Question: I have to press "i" and an extra spacebar in order to switch to Insert mode in Vim, which is pretty annoying.

You can see there are 5 "i"s on the screen in Normal mode, if I press spacebar, Vim will switch to Normal mode and 4 "i"s will be added to the file.
It has the same problem for "a", "s", "o" and other command key.
Please help.
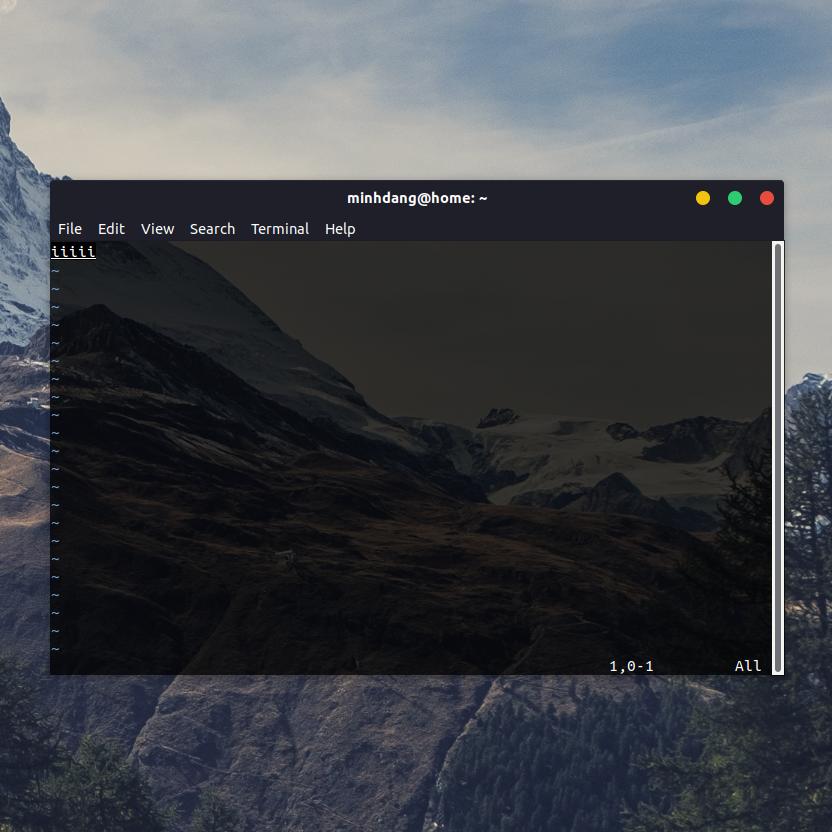
Answer: Based on the underlining, this looks like a temporary input buffer of an IME (Input Method Editor; to insert non-English characters with a standard keyboard). The application (Vim) doesn't see the characters until you complete the composition (with the key). Only then does Vim receive the characters, and processes them.
You need to turn off the IME, at least for the terminal / Vim. There's usually an icon in the systray where you can select the input method, and often a keyboard shortcut like + toggles the state of it. Vim can interact with the IME, too, and only use its services for insert mode (to be able to write in Unicode scripts). Read more about it in ':help mbyte-XIM' (Linux) and ':help mbyte-IME' (Windows).